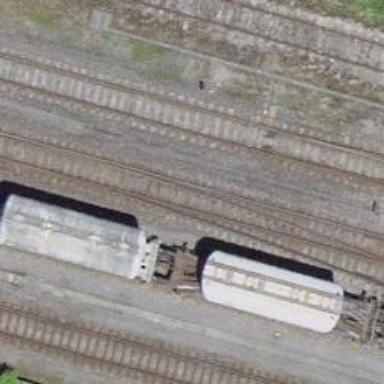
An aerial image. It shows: Railway switch.